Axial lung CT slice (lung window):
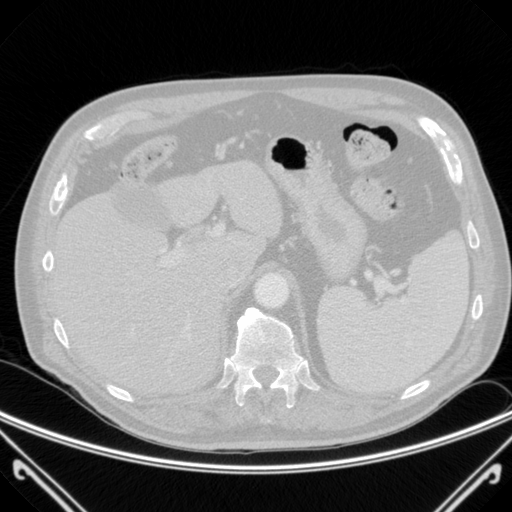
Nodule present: no